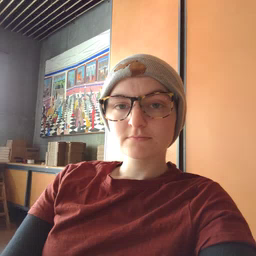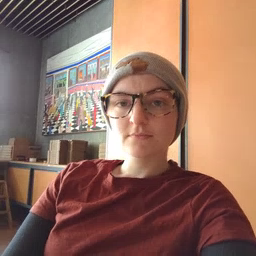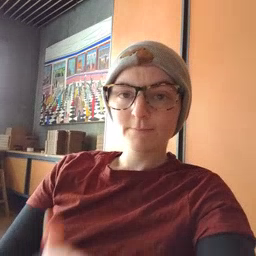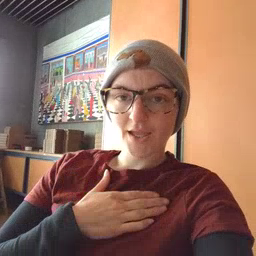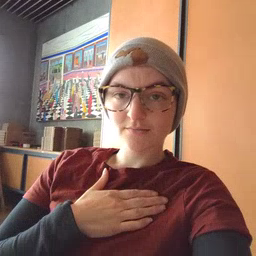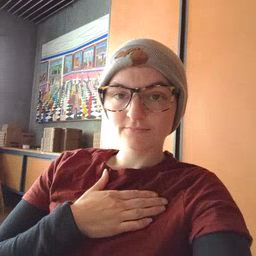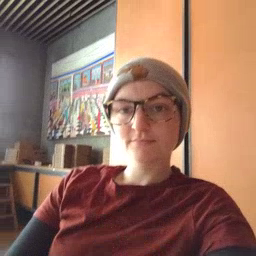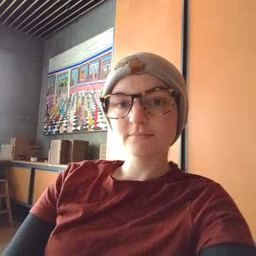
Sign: minemy